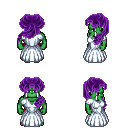
a pixel art fantasy rpg character, male body template, orc, green skin, underdress, red pants, purple princess hairstyle, white slippers, four views (front, back, left, right), 2x2 character sprite sheet, small pixel art, hard edges, no anti-aliasing